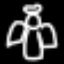
Label: angel